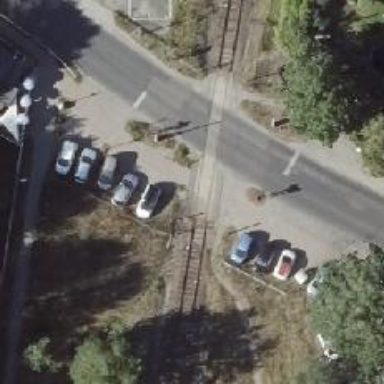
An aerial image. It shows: Full-barrier unmarked railway crossing.